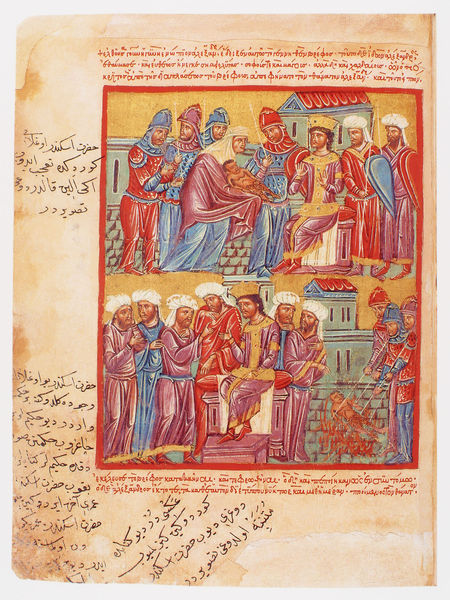
Titel: Der griechische Alexanderroman
Institution: Venedig, Hellenic Institute Codex Gr. 5
Schlagwörter: blau, gelb, grün, menschen, bunt, szene, weiss, zeichen, dach, gebäude, haus, rot, architektur, gold, kind, krone, schrift, mauer, lila, baby, kaiser, könig, thron, schild, palast, seite, text, soldat, helm, arabisch, griechisch, zeilen, turban, martyrium, buchmalerei, darbringung, alexanderroman, buahcmalereoi